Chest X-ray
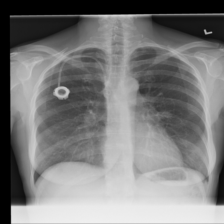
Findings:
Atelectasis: negative
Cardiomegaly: negative
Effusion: negative
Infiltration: positive
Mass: negative
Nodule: negative
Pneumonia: negative
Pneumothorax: negative
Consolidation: negative
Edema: negative
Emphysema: negative
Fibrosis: negative
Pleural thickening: negative
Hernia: negative